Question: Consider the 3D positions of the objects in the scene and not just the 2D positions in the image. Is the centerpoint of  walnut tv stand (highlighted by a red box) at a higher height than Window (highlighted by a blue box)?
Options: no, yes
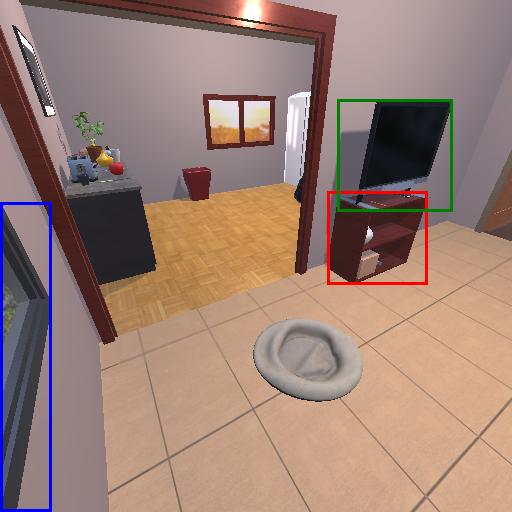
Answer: no